Aerial crown-view tile of a tropical tree (Barro Colorado Island, Panama), acquired 20240716:
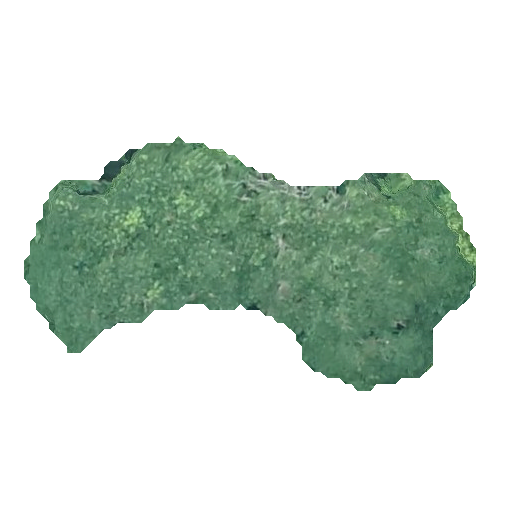
Species: Jacaranda copaia
GBIF accepted scientific name: Jacaranda copaia
Crown area: 111.763 m²